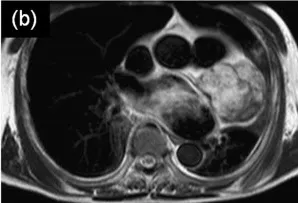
Magnetic resonance imaging. (b) A T2WI demonstrated a mixture of high- and low-intensity areas. A low-intensity septum and a peripheral rim were observed in the mass on both T1WI and T2WI.
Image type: radiology (mri)